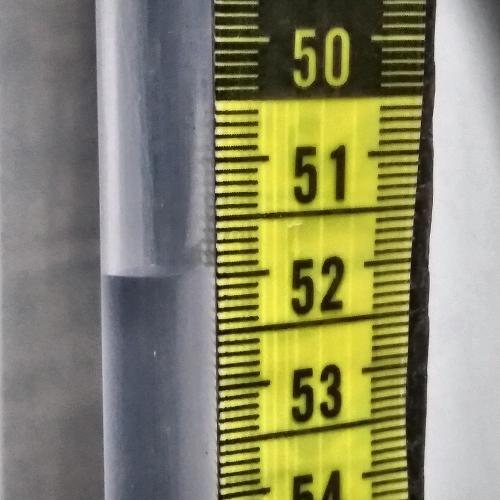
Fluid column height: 52.0 cm